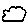
Label: cloud